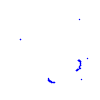
Particle: proton